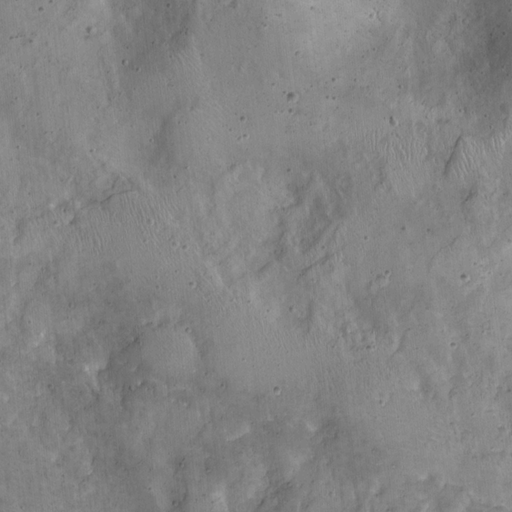
Classes present: Background, Cone